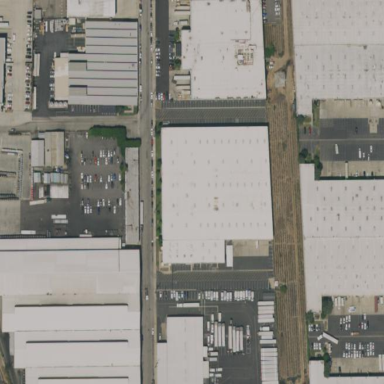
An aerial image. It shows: Warehouse.